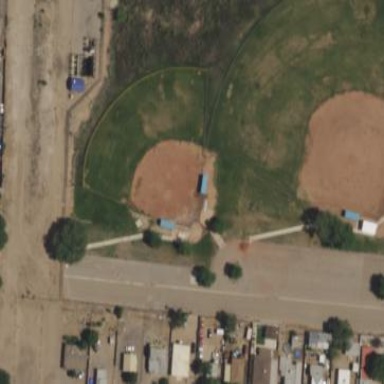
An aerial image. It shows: Baseball pitch for leisure and sports activities.